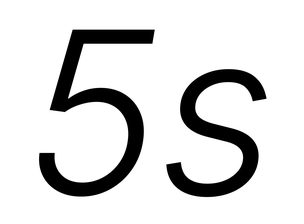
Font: Inter-Italic_Light_Italic